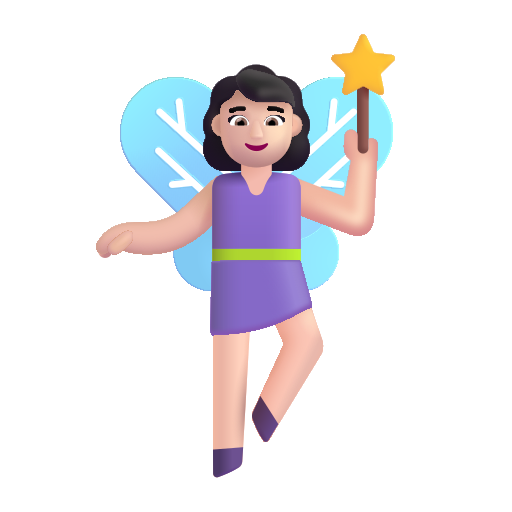
woman fairy color light